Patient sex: M
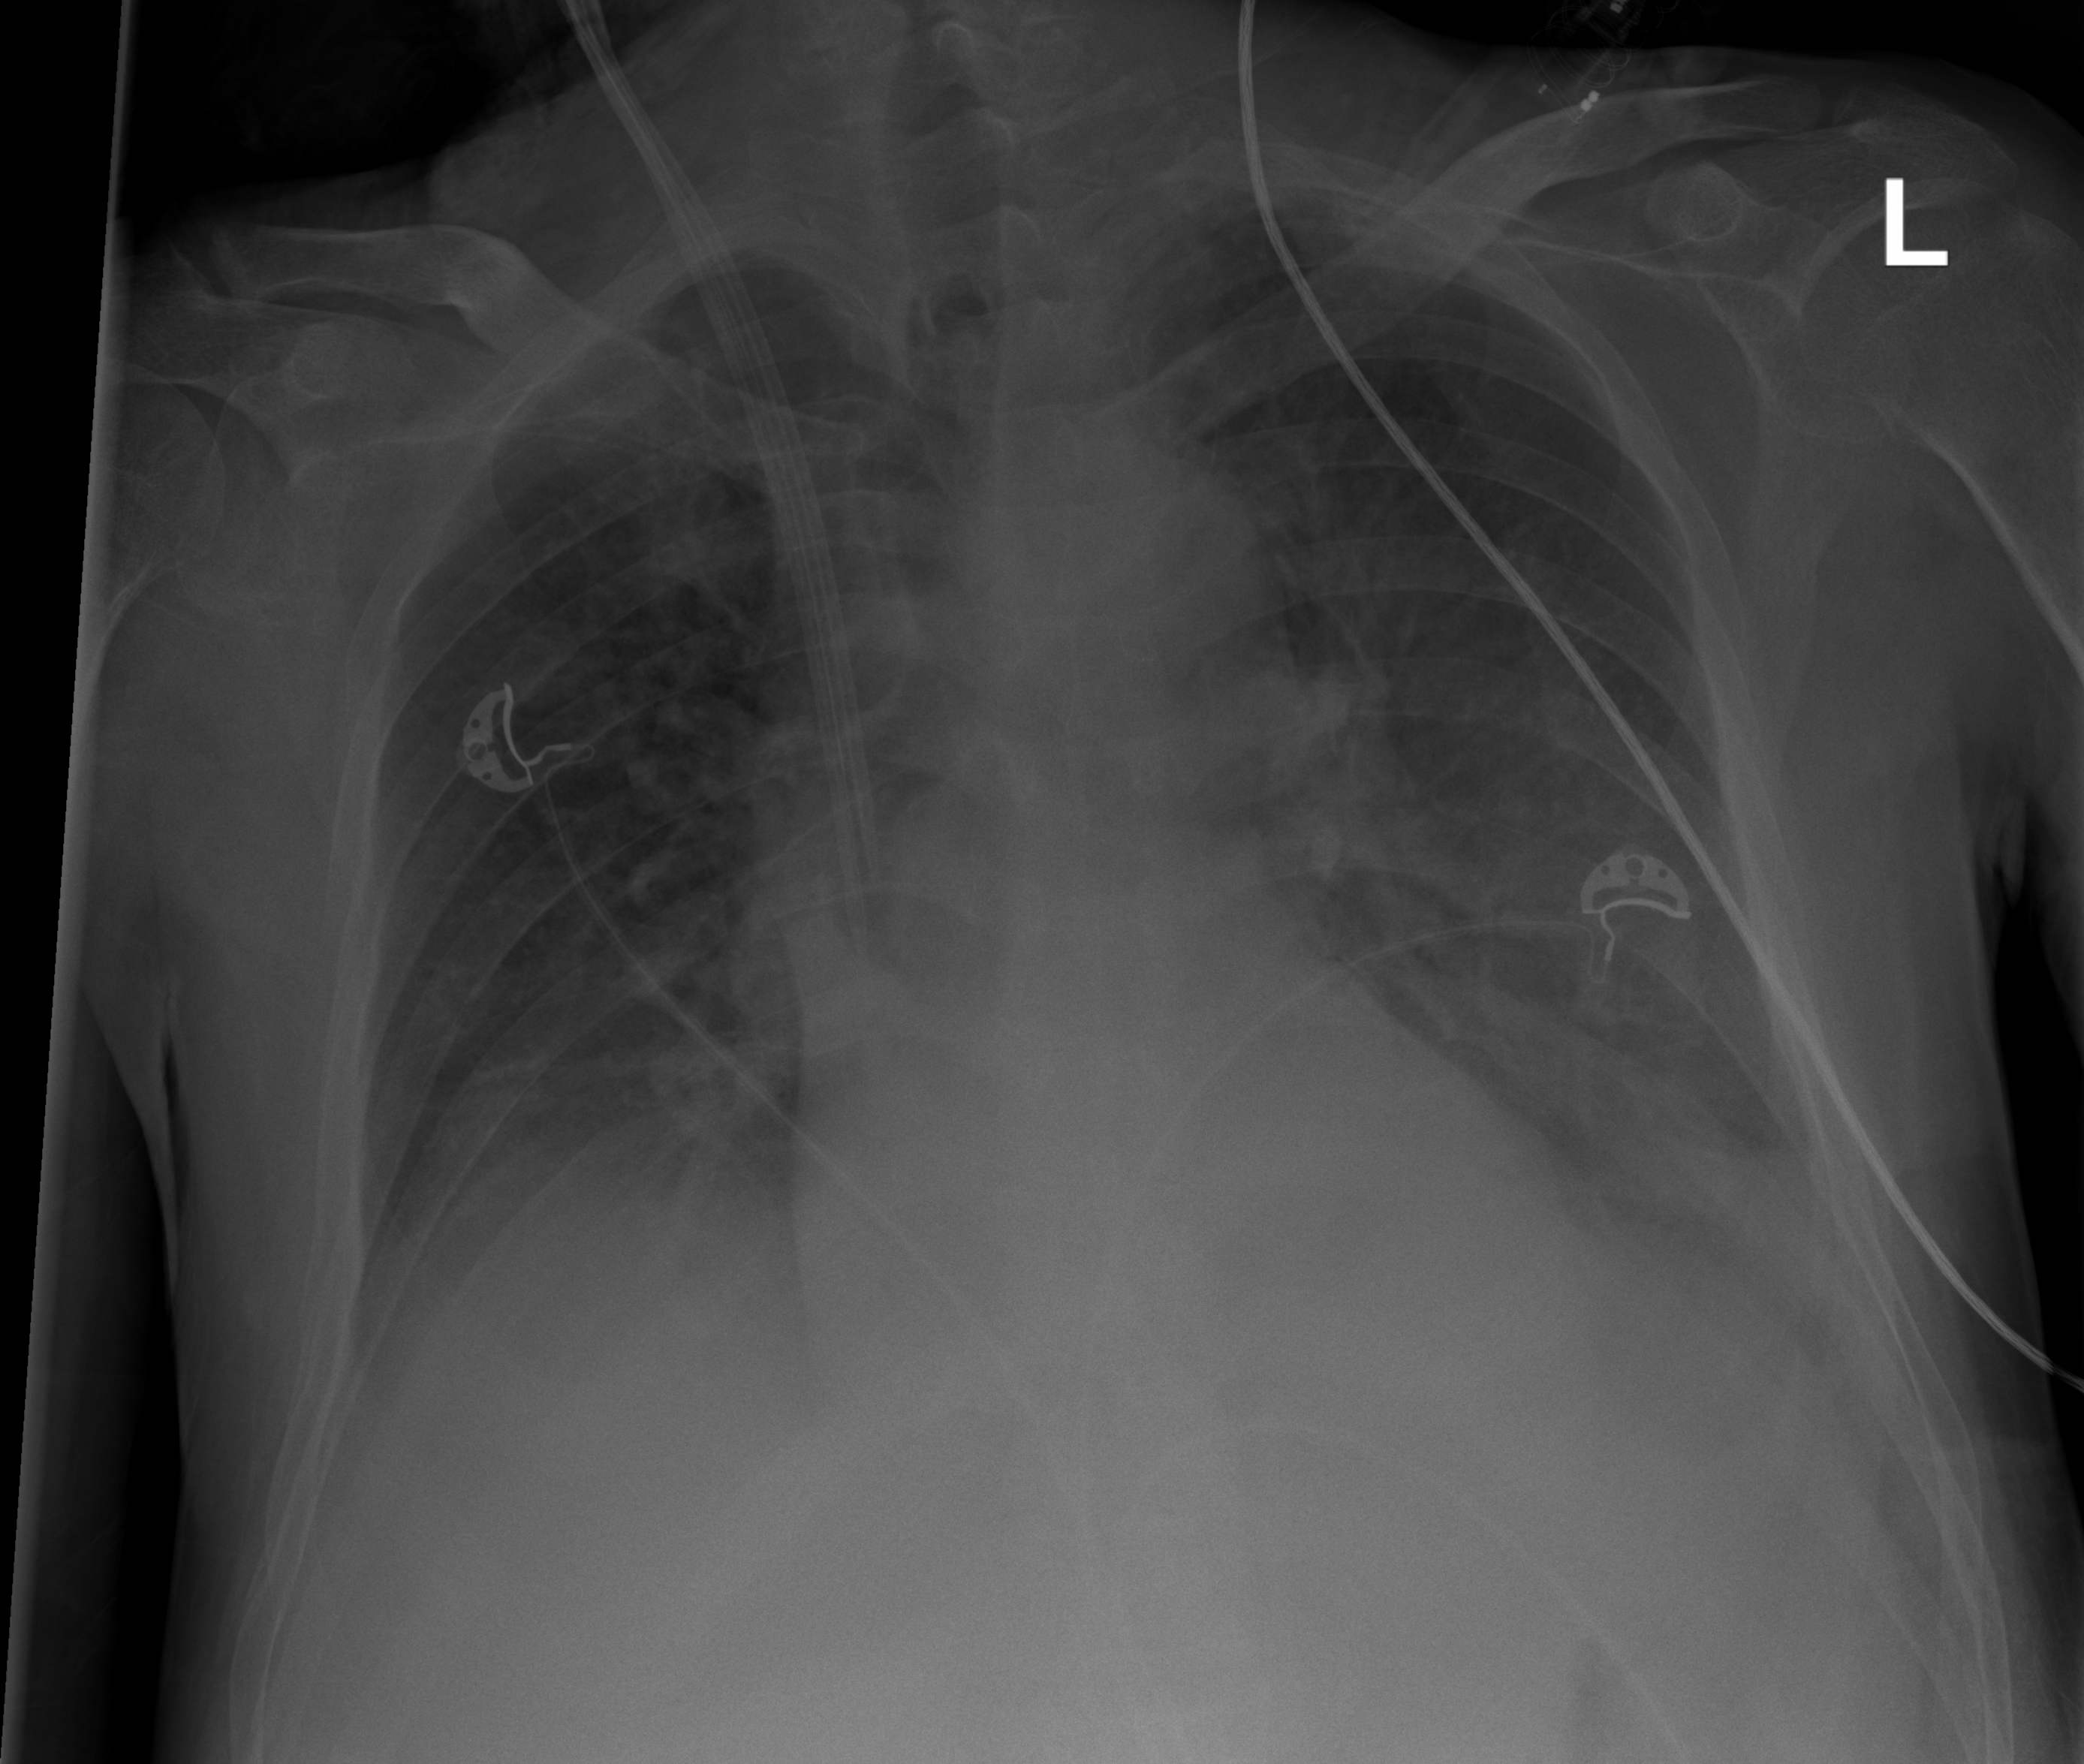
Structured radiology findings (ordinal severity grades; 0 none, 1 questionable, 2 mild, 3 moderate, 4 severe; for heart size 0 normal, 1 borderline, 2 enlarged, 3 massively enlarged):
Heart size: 0
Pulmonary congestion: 2
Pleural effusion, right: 2
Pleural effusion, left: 2
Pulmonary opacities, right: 2
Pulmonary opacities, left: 1
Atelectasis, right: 2
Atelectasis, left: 3